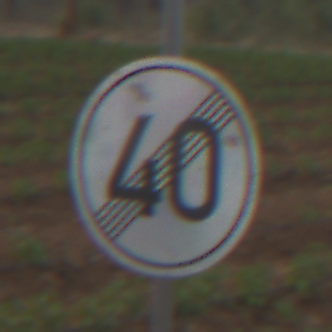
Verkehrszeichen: EndeGeschwindigkeit40
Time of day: Midday
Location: Outdoor (Nature)
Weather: PartlyCloudy
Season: NotSpecified
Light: Natural